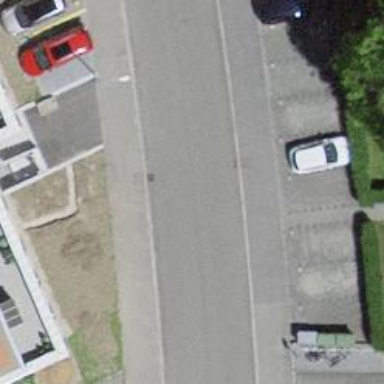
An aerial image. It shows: Residential road with asphalt surface. Both sides have sidewalks.